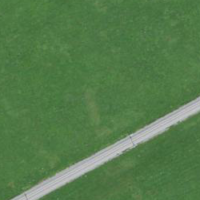
EUNIS habitat code: 26
Species observed at this site:
Corvus corone
Sylvia borin
Sylvia atricapilla
Spinus spinus
Cygnus olor
Erithacus rubecula
Tringa glareola
Phoenicurus ochruros
Certhia familiaris
Phoenicurus phoenicurus
Corvus corax
Tringa nebularia
Periparus ater
Tringa ochropus
Himantopus himantopus
Cyanistes caeruleus
Lophophanes cristatus
Chloris chloris
Pyrrhula pyrrhula
Troglodytes troglodytes
Passer domesticus
Turdus merula
Hirundo rustica
Acer pseudoplatanus
Milvus milvus
Turdus pilaris
Regulus regulus
Cinclus cinclus
Pyrrhocorax graculus
Aquila chrysaetos
Motacilla alba
Delichon urbicum
Podiceps cristatus
Anthus trivialis
Oenanthe oenanthe
Fulica atra
Turdus philomelos
Actitis hypoleucos
Anthus spinoletta
Dendrocopos major
Prunella modularis
Turdus viscivorus
Buteo buteo
Chroicocephalus ridibundus
Phylloscopus collybita
Carduelis citrinella
Pica pica
Sitta europaea
Garrulus glandarius
Columba livia
Nucifraga caryocatactes
Falco tinnunculus
Picus viridis
Motacilla cinerea
Anas platyrhynchos
Linaria cannabina
Streptopelia decaocto
Aythya fuligula
Fringilla coelebs
Regulus ignicapilla
Turdus torquatus
Ptyonoprogne rupestris
Carduelis carduelis
Parus major
Carpodacus erythrinus